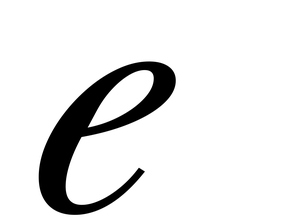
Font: LibreCaslonText-Italic_Italic